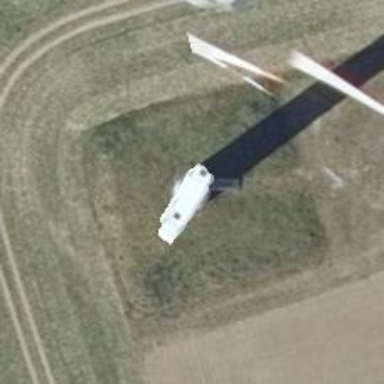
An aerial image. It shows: Wind turbine generator made by Vestas. The generator utilizes wind as its power source and belongs to the horizontal axis type.